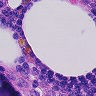
Metastatic tissue present: yes